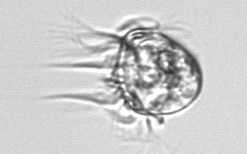
Label: Leegaardiella_ovalis